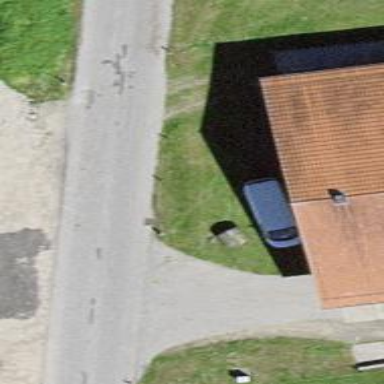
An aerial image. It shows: Bus stop with platform for public transport.